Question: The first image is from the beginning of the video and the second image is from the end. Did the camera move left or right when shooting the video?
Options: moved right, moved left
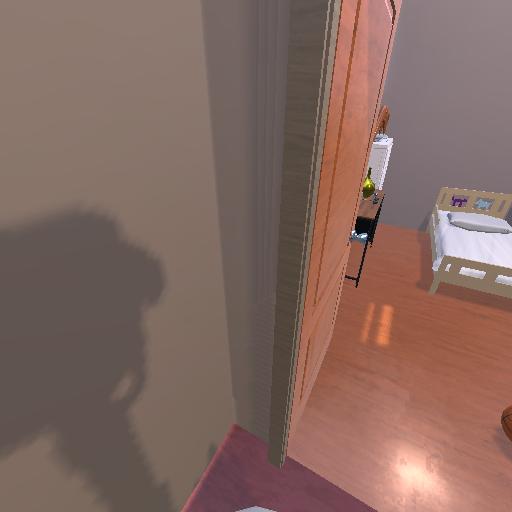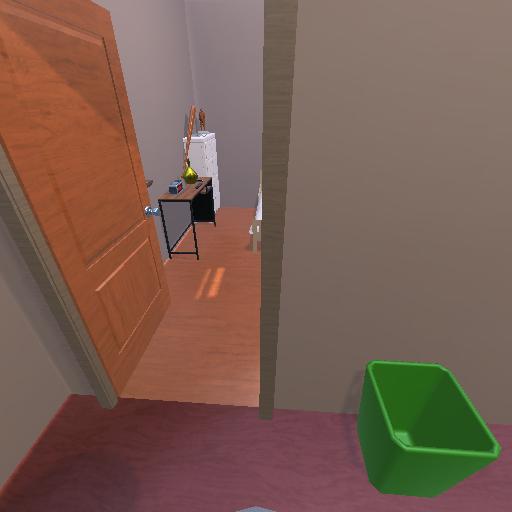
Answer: moved right